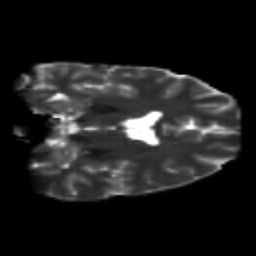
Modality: T2w
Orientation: coronal
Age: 23
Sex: male
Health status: healthy
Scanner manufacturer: philips
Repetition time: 7.386 s
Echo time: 0.08599 s